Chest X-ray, AP view. Patient: 57 years old, sex F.
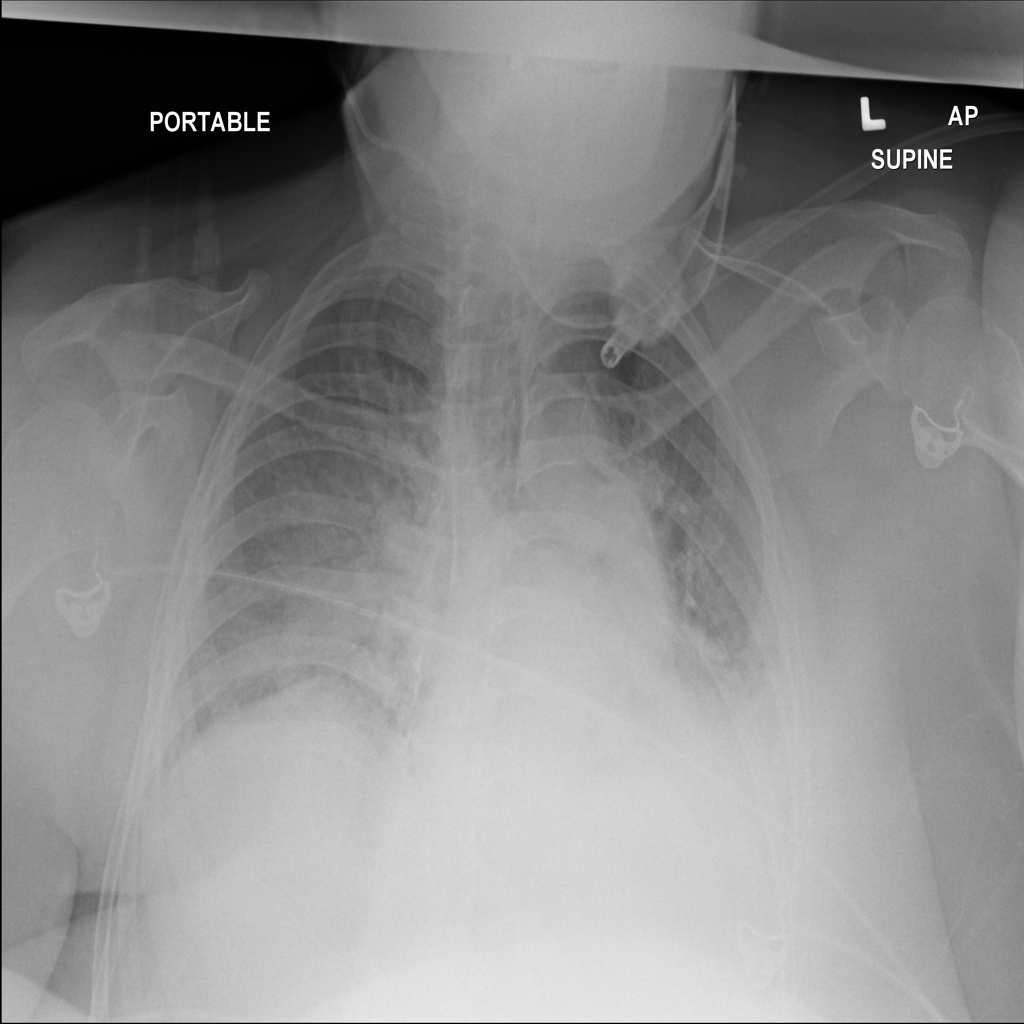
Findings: Infiltration